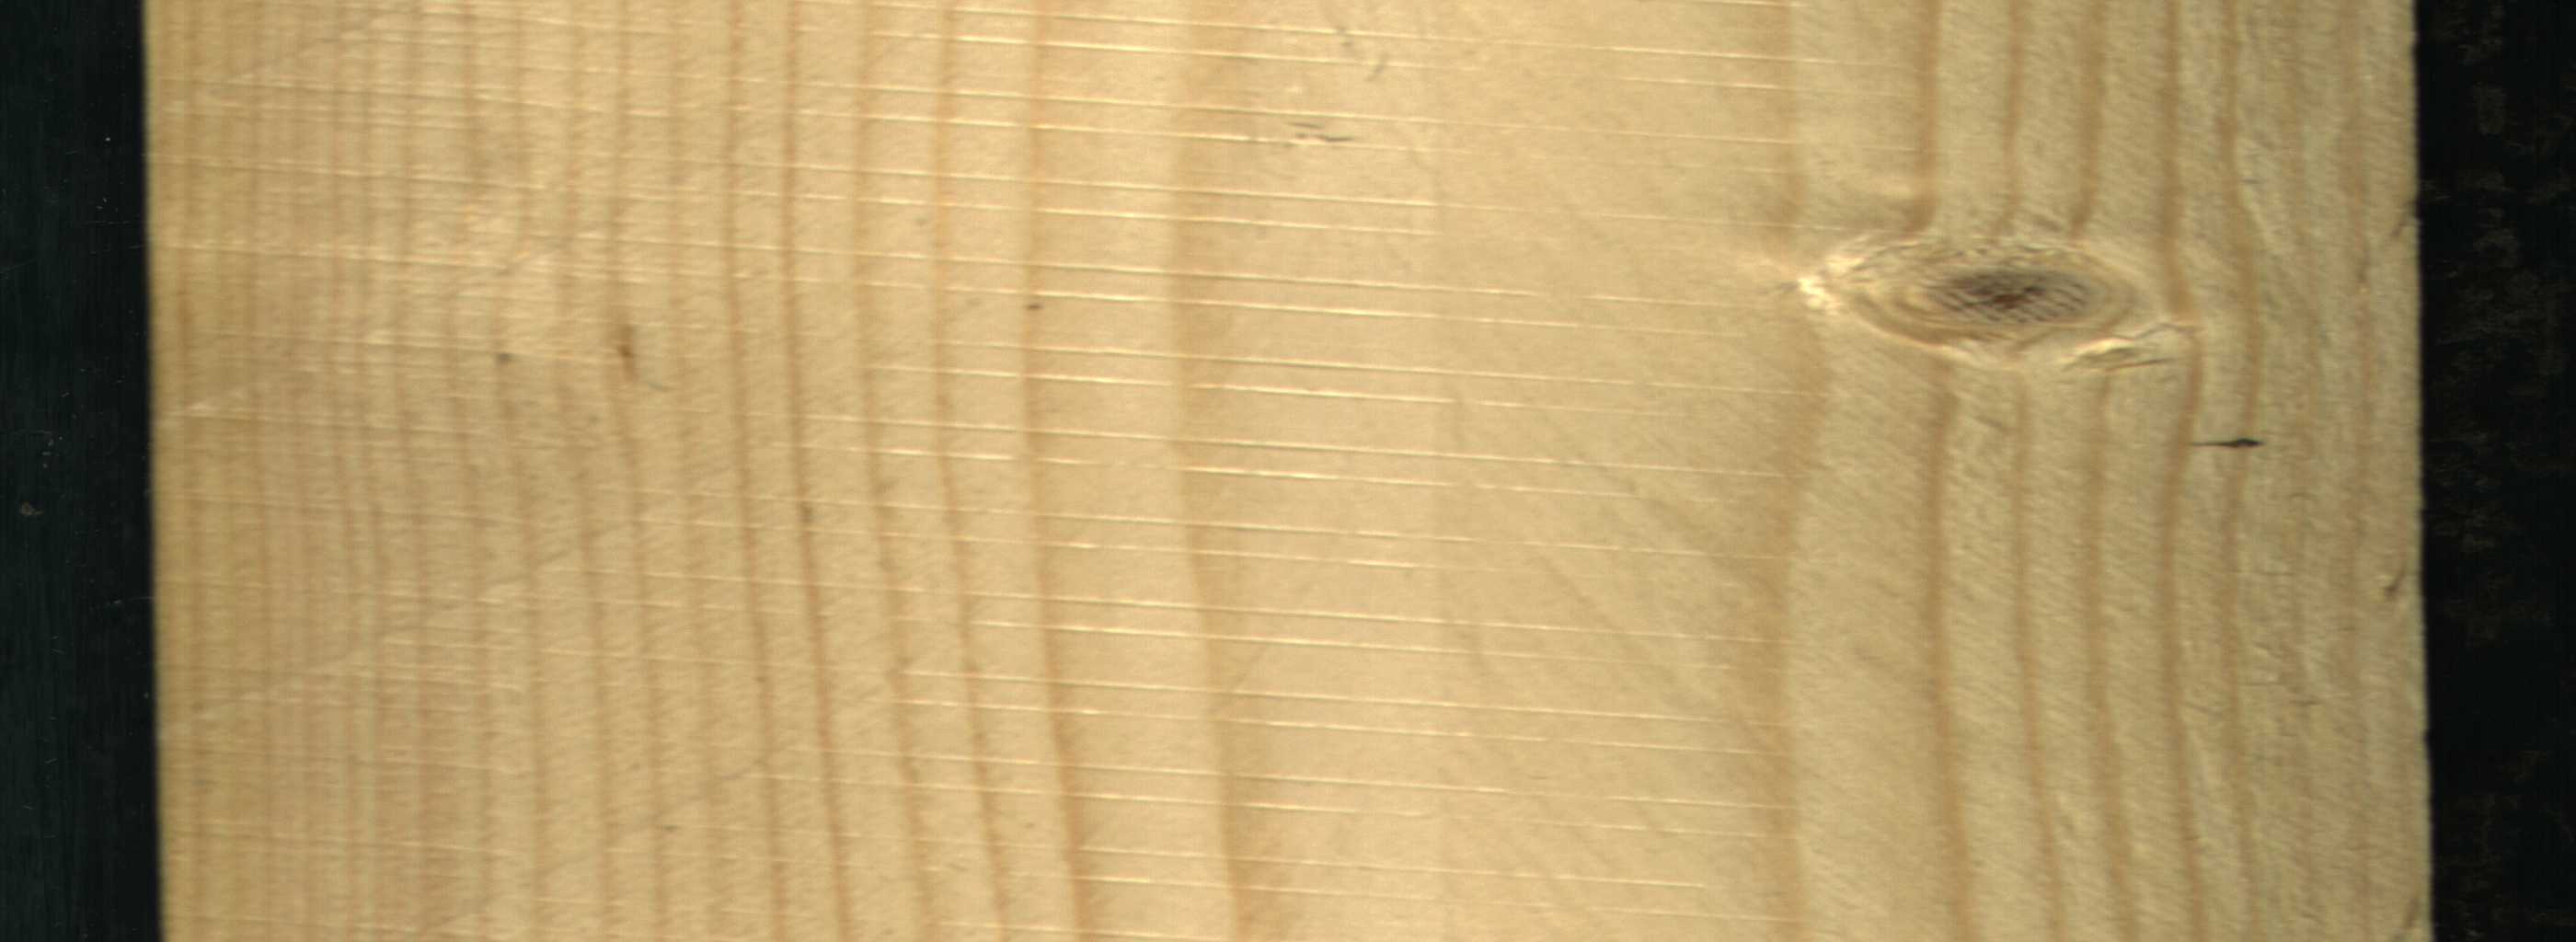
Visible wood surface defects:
Live_Knot